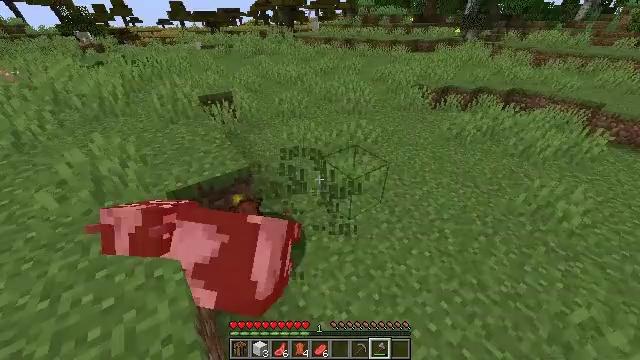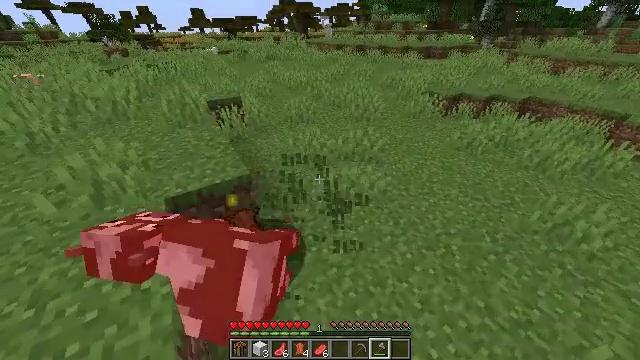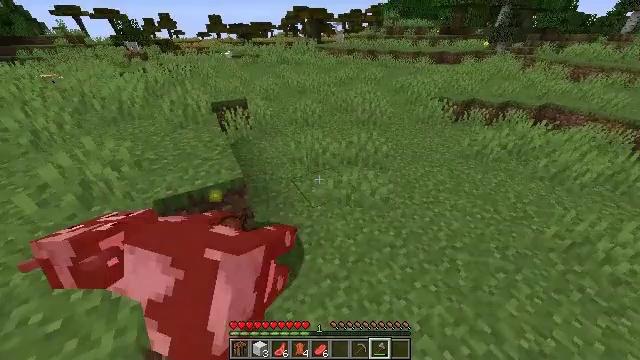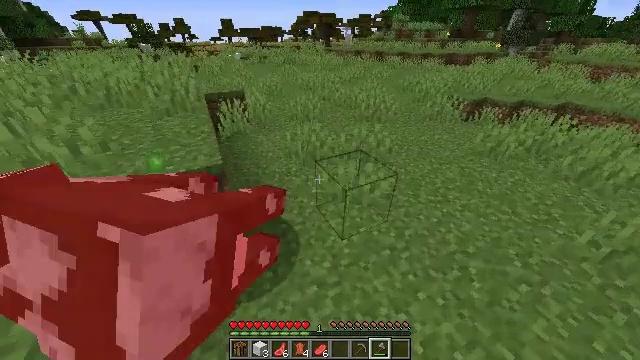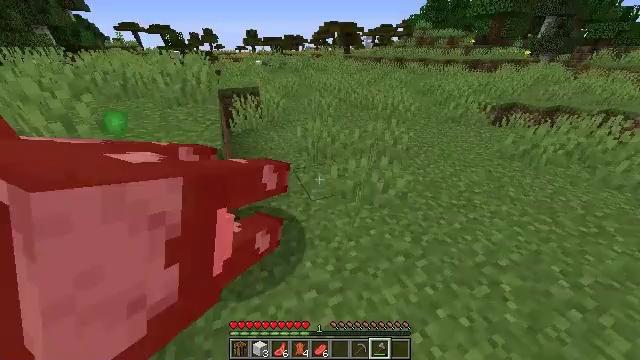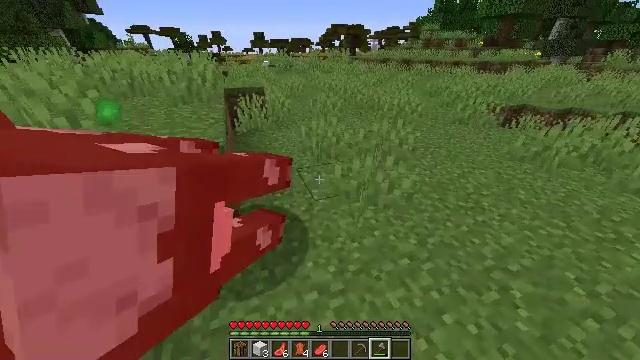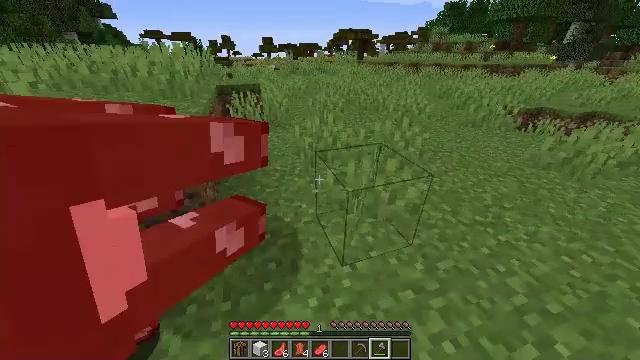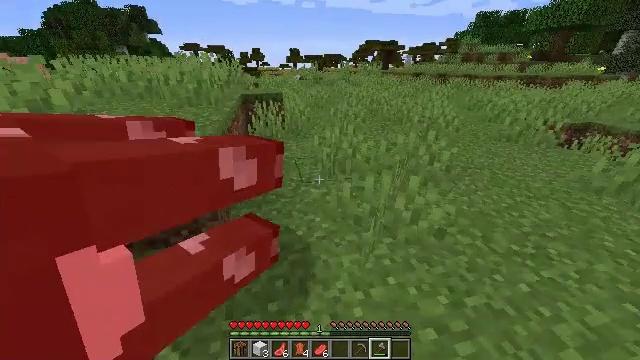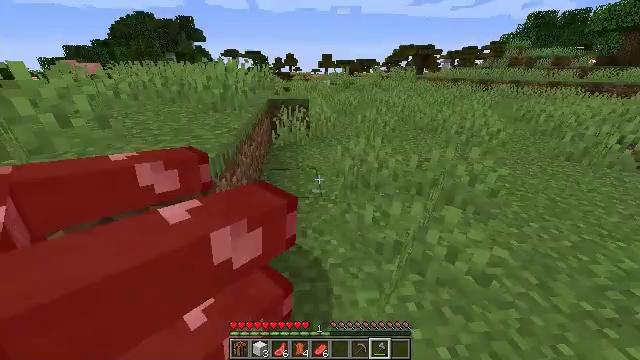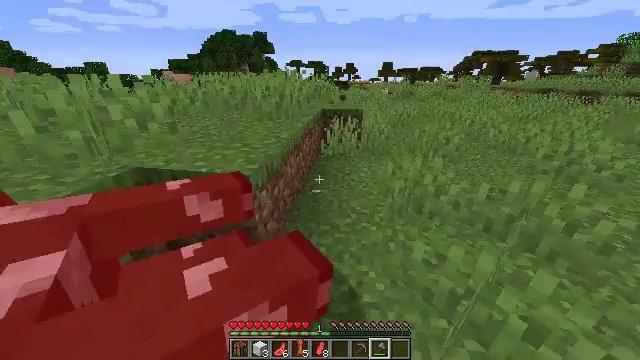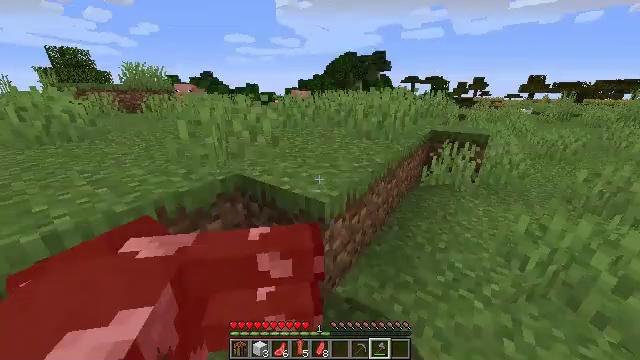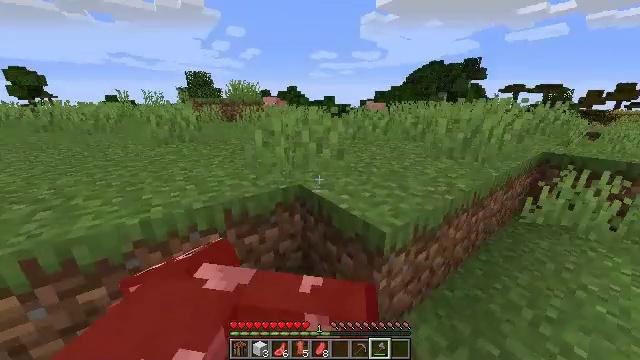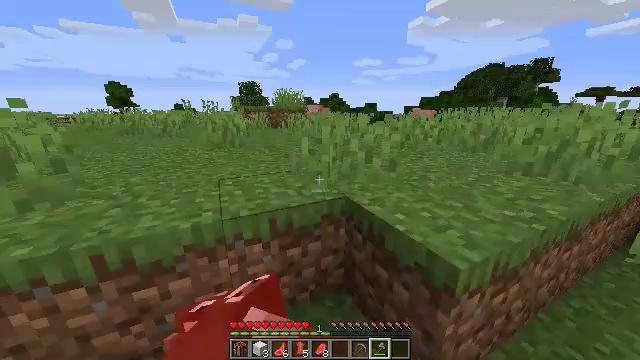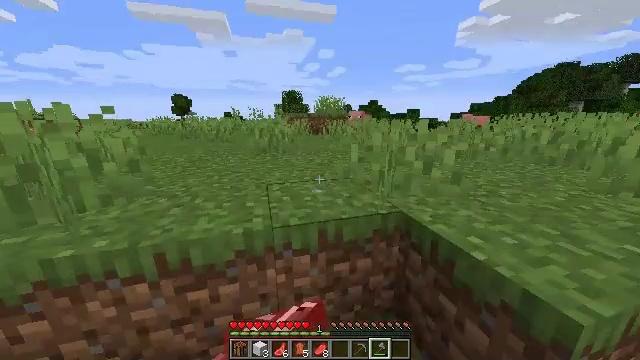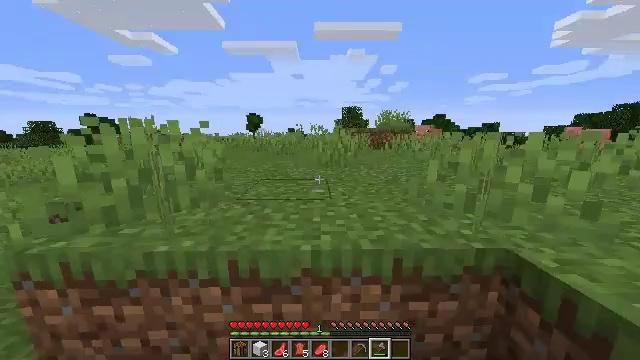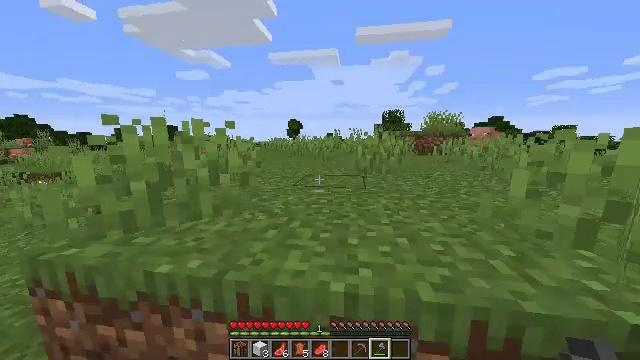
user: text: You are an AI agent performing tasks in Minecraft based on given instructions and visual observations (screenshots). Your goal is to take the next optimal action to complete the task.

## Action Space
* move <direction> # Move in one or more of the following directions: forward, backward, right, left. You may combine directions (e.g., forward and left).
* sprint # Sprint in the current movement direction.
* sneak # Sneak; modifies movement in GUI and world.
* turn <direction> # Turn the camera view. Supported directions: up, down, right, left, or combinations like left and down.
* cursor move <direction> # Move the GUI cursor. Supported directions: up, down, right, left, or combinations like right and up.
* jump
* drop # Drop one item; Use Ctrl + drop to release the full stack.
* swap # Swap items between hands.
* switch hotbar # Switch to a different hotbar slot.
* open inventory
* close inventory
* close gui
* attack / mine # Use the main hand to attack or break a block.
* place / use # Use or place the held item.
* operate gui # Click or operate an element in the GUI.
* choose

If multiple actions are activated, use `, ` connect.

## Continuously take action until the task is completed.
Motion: motion action
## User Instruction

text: Drop leather.
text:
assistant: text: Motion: move forward and move right, sprint, turn left
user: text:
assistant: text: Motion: move forward, sprint, turn left
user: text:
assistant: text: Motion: move forward, sprint, turn left
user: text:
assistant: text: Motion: move forward, sprint, turn left and up
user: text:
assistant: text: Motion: move forward, sprint, turn left
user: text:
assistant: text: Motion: move forward, sprint, turn left and up
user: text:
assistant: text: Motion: move forward, sprint, turn left and up
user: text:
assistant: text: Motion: move forward, sprint, turn left and up
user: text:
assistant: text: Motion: move forward, sprint, turn left and up
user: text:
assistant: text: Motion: move forward, sprint, turn left and up
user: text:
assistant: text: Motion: move forward and move left, sprint, turn left and up
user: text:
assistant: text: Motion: move forward and move left, sprint, turn left and up
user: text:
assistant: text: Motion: move forward and move left, sprint, turn left and up
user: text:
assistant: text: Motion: move forward and move right, sprint, turn left and up
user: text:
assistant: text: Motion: move forward and move right, sprint, turn left and up
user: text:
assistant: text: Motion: move forward and move right, sprint, turn left and up
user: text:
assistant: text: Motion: move forward and move right, sprint, turn left and up
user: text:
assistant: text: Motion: move forward and move right, sprint
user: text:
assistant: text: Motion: move forward and move right, sprint, jump
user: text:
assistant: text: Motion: move forward, sprint, jump
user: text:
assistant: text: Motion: move forward, sprint, jump
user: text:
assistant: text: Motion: move forward, sprint, turn left and down, jump
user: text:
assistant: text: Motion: move forward, sprint, turn left, jump
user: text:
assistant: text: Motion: move forward, sprint, turn left and down
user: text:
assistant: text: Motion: move forward, sprint, turn down
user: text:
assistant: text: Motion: move forward, sprint
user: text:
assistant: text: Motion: move forward, sprint
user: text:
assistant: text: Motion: move forward, sprint
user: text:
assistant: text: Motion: move forward
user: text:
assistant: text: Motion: move forward